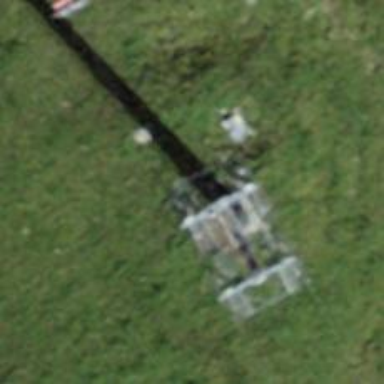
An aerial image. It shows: Pylon used for aerialway.